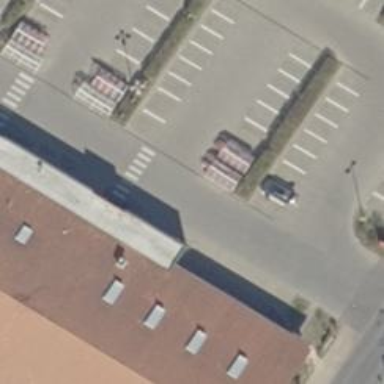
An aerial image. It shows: Parking aisle designated as service road.